Question: I'm using this code below to plot a catplot with Seaborn. Its working ok.
'''
sns.catplot(data=df_gol,
x='MODALIDADE_DO_VOO',
y='VALOR',row='DESTINO',
kind='box',height=3, aspect=1,
color='red')
'''
But I am getting each box-plot stacked.

I'd like to plot it side by side. How can I do that?
My DF (df_gol) has these values:
'''
Column DESTINO - ['JPA', 'FOR', 'SSA', 'AJU']
Column MODALIDADE_DO_VOO - ['Direto', '1 parada']
Columns VALOR is float type
'''
I've been looking for some examples but I didn't understand how to do it.
Thanks.
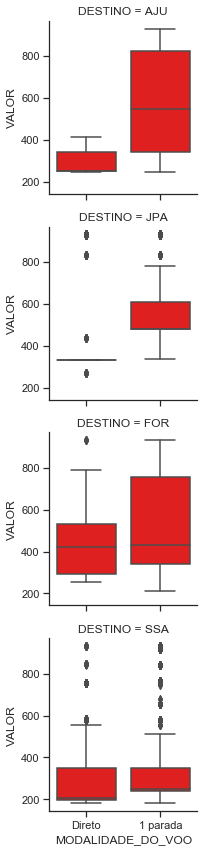
Answer: use the <URL> instead of the 'row=' to organize your subplots in columns. You can adjust the number of plots per row by using the 'col_wrap=' argument.
'''
sns.catplot(data=df_gol,
x='MODALIDADE_DO_VOO',
y='VALOR',col='DESTINO', # <--- replaced row= by col=
kind='box',height=3, aspect=1,
color='red')
'''